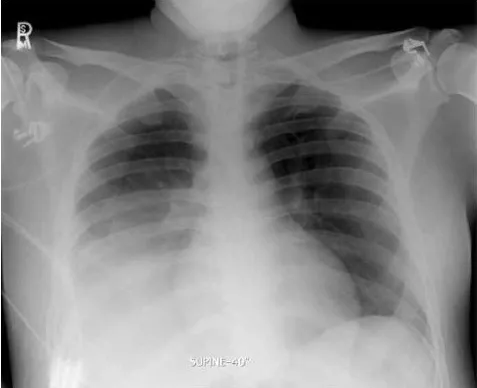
Chest x-ray three weeks after presentation, showing persistent right lower lobe consolidation.
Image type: radiology (x_ray)